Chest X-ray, AP view. Patient: 77 years old, sex F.
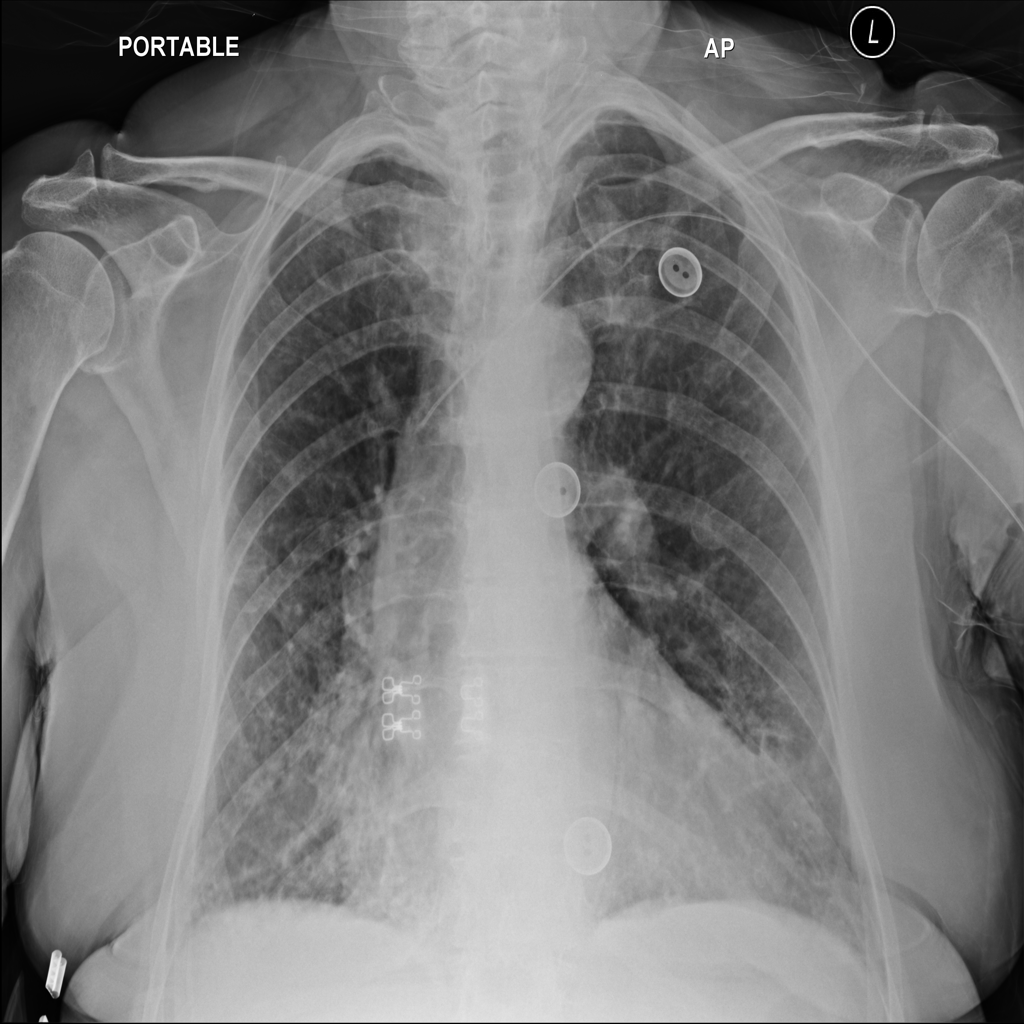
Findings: No Finding